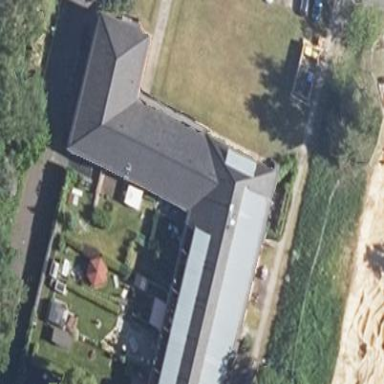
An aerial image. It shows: Building with hipped roof in grey color.